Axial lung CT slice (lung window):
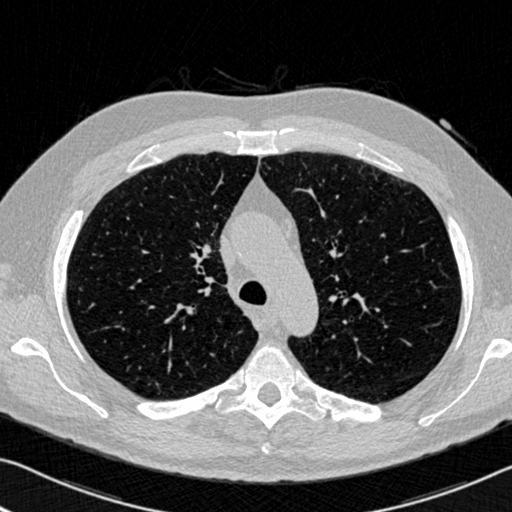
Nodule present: no